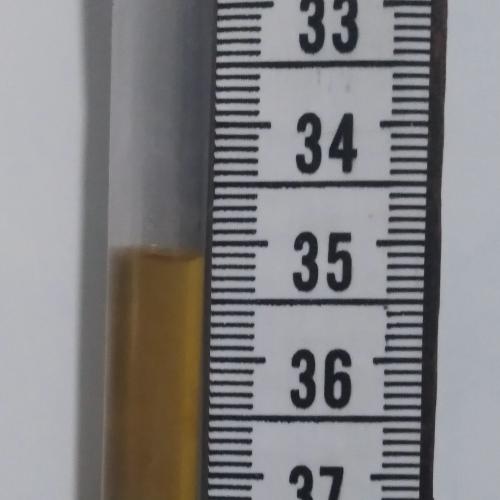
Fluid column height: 35.1 cm